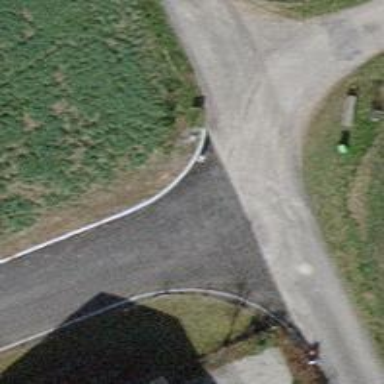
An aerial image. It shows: Smoothly paved residential road.